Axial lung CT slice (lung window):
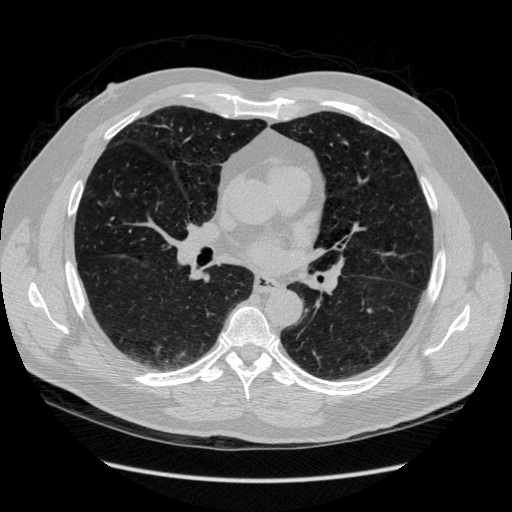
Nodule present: no